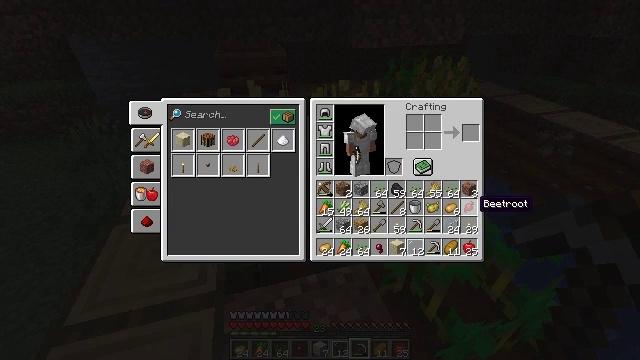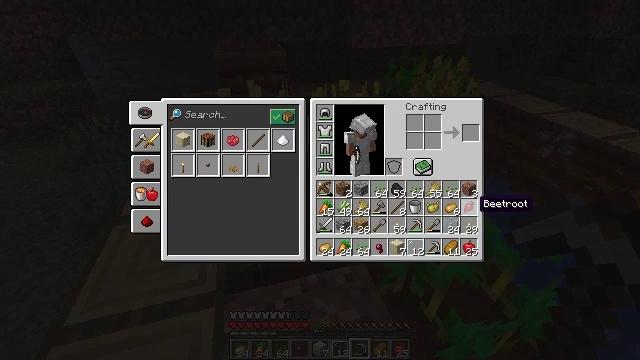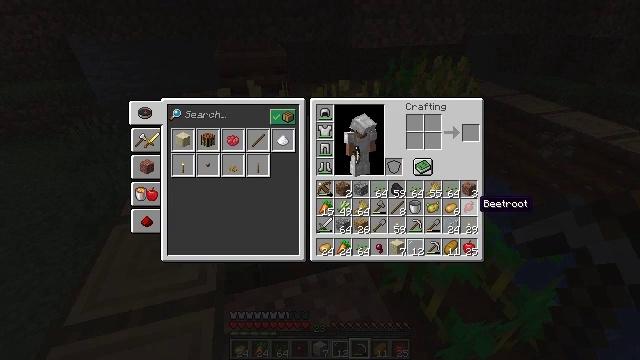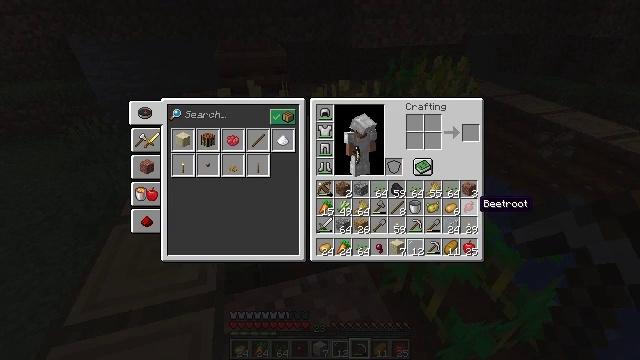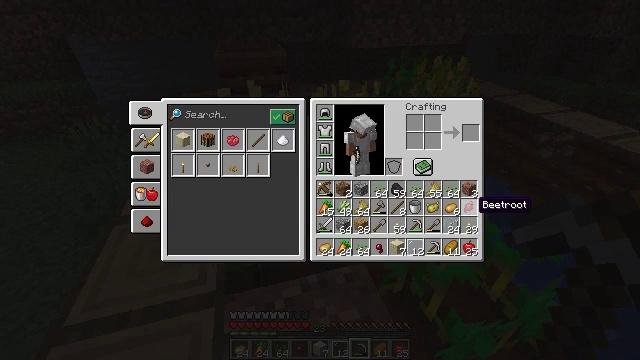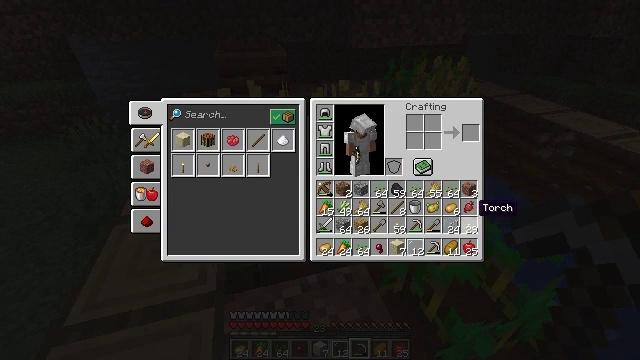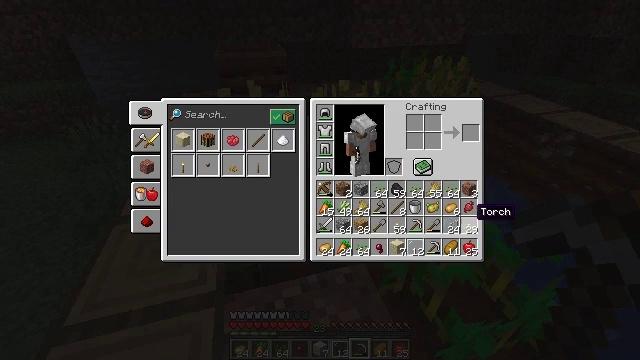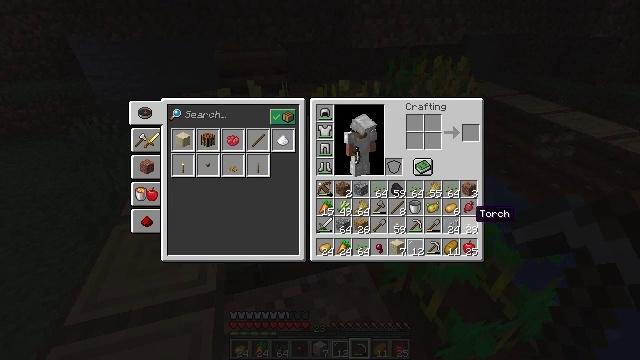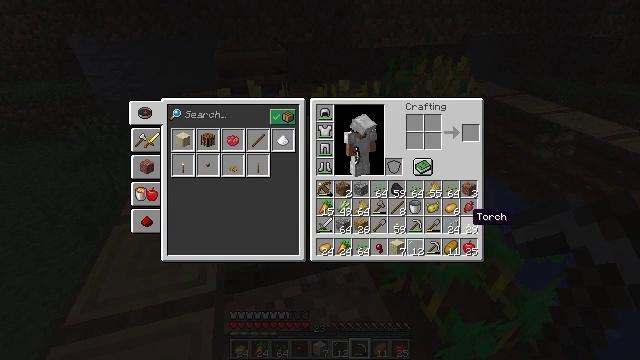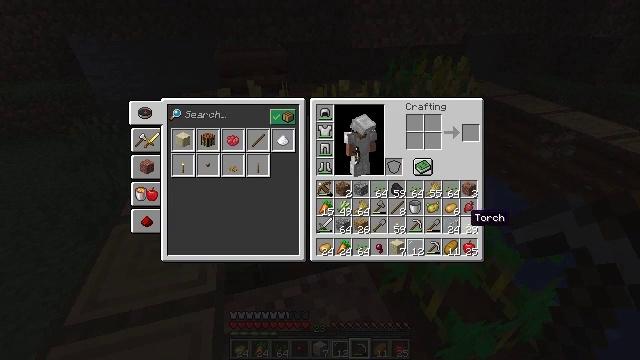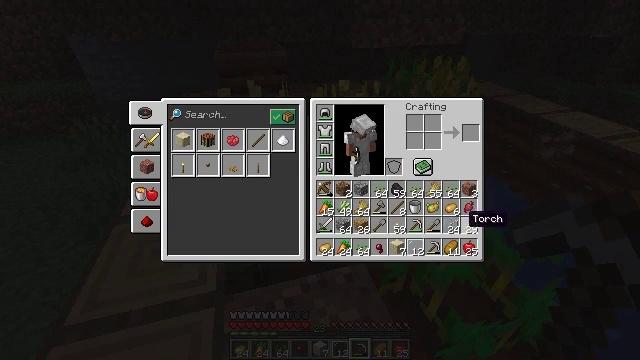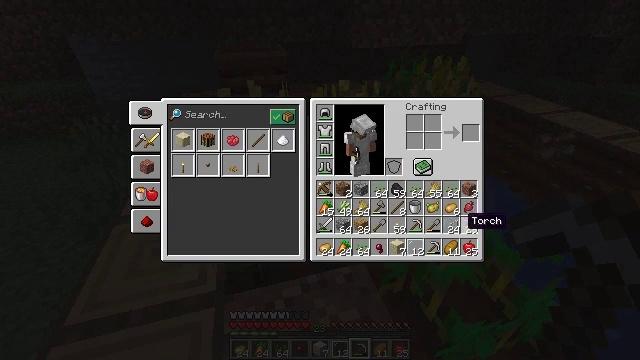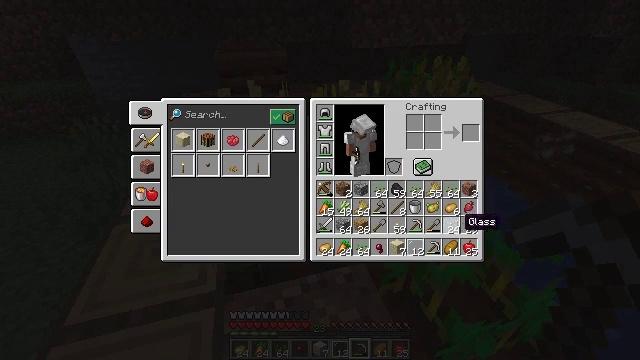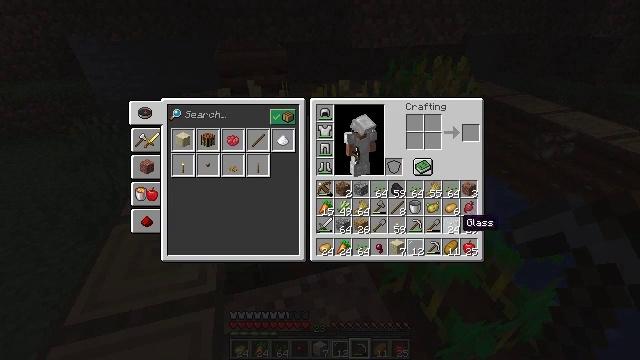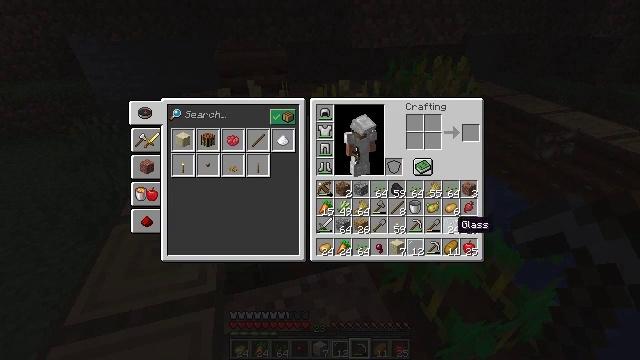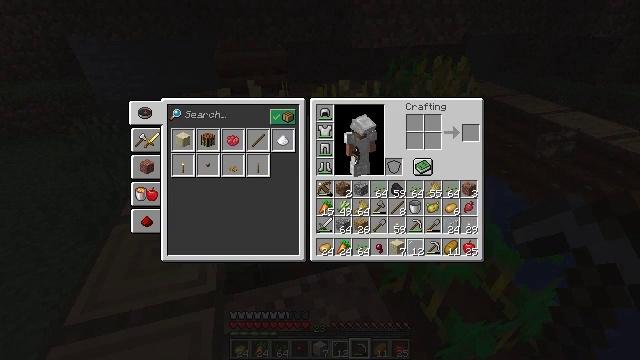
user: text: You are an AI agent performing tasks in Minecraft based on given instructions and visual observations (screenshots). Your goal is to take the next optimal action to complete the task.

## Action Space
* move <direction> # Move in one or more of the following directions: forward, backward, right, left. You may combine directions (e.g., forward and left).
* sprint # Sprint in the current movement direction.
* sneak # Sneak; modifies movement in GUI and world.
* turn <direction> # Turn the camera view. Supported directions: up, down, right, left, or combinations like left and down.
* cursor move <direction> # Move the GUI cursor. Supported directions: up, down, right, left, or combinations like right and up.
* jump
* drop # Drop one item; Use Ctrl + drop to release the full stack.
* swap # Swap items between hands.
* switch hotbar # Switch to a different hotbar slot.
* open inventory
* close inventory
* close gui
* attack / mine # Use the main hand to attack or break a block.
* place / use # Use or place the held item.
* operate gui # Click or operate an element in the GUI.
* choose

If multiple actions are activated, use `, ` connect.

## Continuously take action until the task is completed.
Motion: motion action
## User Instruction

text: Drop a poisonous potato.
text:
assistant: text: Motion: no_op
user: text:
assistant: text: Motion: no_op
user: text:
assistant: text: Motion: no_op
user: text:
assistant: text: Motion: no_op
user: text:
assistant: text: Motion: no_op
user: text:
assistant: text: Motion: no_op
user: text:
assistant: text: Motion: no_op
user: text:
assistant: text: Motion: no_op
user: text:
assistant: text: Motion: no_op
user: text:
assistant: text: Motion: no_op
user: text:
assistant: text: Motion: no_op
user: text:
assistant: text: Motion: no_op
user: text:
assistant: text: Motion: no_op
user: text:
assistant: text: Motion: no_op
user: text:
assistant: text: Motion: no_op
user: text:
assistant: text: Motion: no_op
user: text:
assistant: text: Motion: no_op
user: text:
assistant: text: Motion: no_op
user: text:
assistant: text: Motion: no_op
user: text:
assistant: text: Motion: no_op
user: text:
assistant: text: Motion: no_op
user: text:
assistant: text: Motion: no_op
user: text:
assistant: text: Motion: no_op
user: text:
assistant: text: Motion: no_op
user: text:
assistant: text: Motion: no_op
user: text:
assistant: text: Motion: no_op
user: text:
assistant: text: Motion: no_op
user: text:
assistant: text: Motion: no_op
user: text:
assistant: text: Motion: no_op
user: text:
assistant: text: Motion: no_op